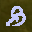
Label: 8